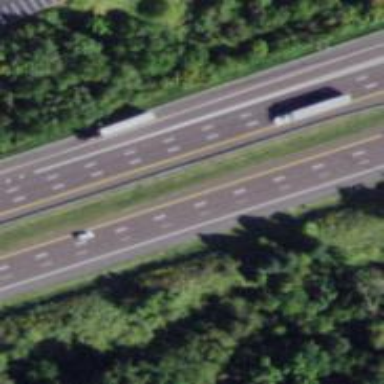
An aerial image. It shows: Asphalt motorway.